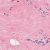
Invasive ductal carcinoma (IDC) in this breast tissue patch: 0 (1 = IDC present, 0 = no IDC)